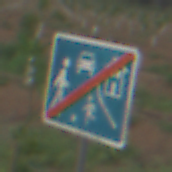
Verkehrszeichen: EndeVerkehrsberuhigterBereich
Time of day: SunriseSunset
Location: Outdoor (Nature)
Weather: PartlyCloudy
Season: NotSpecified
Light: Natural